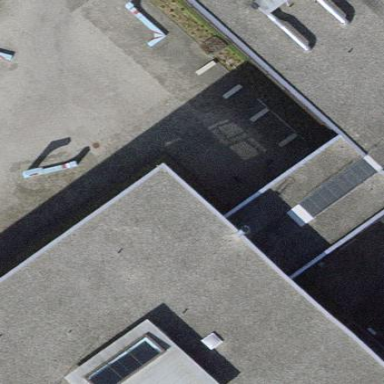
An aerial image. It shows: School building.